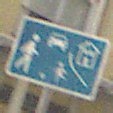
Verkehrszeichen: BeginnVerkehrsberuhigterBereich
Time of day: MorningAfternoon
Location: Outdoor (Urban)
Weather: PartlyCloudy
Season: NotSpecified
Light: Natural